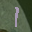
Label: 1